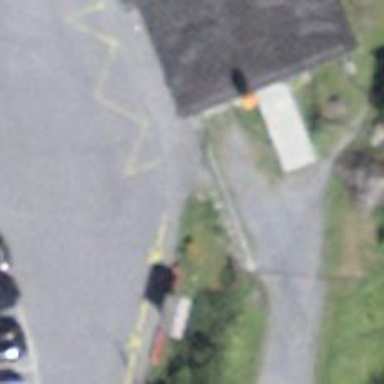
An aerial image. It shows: Bench for seating.